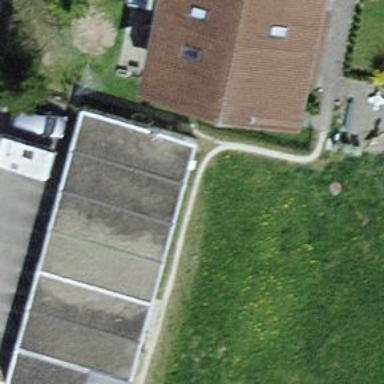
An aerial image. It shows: Group of garages.